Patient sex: M
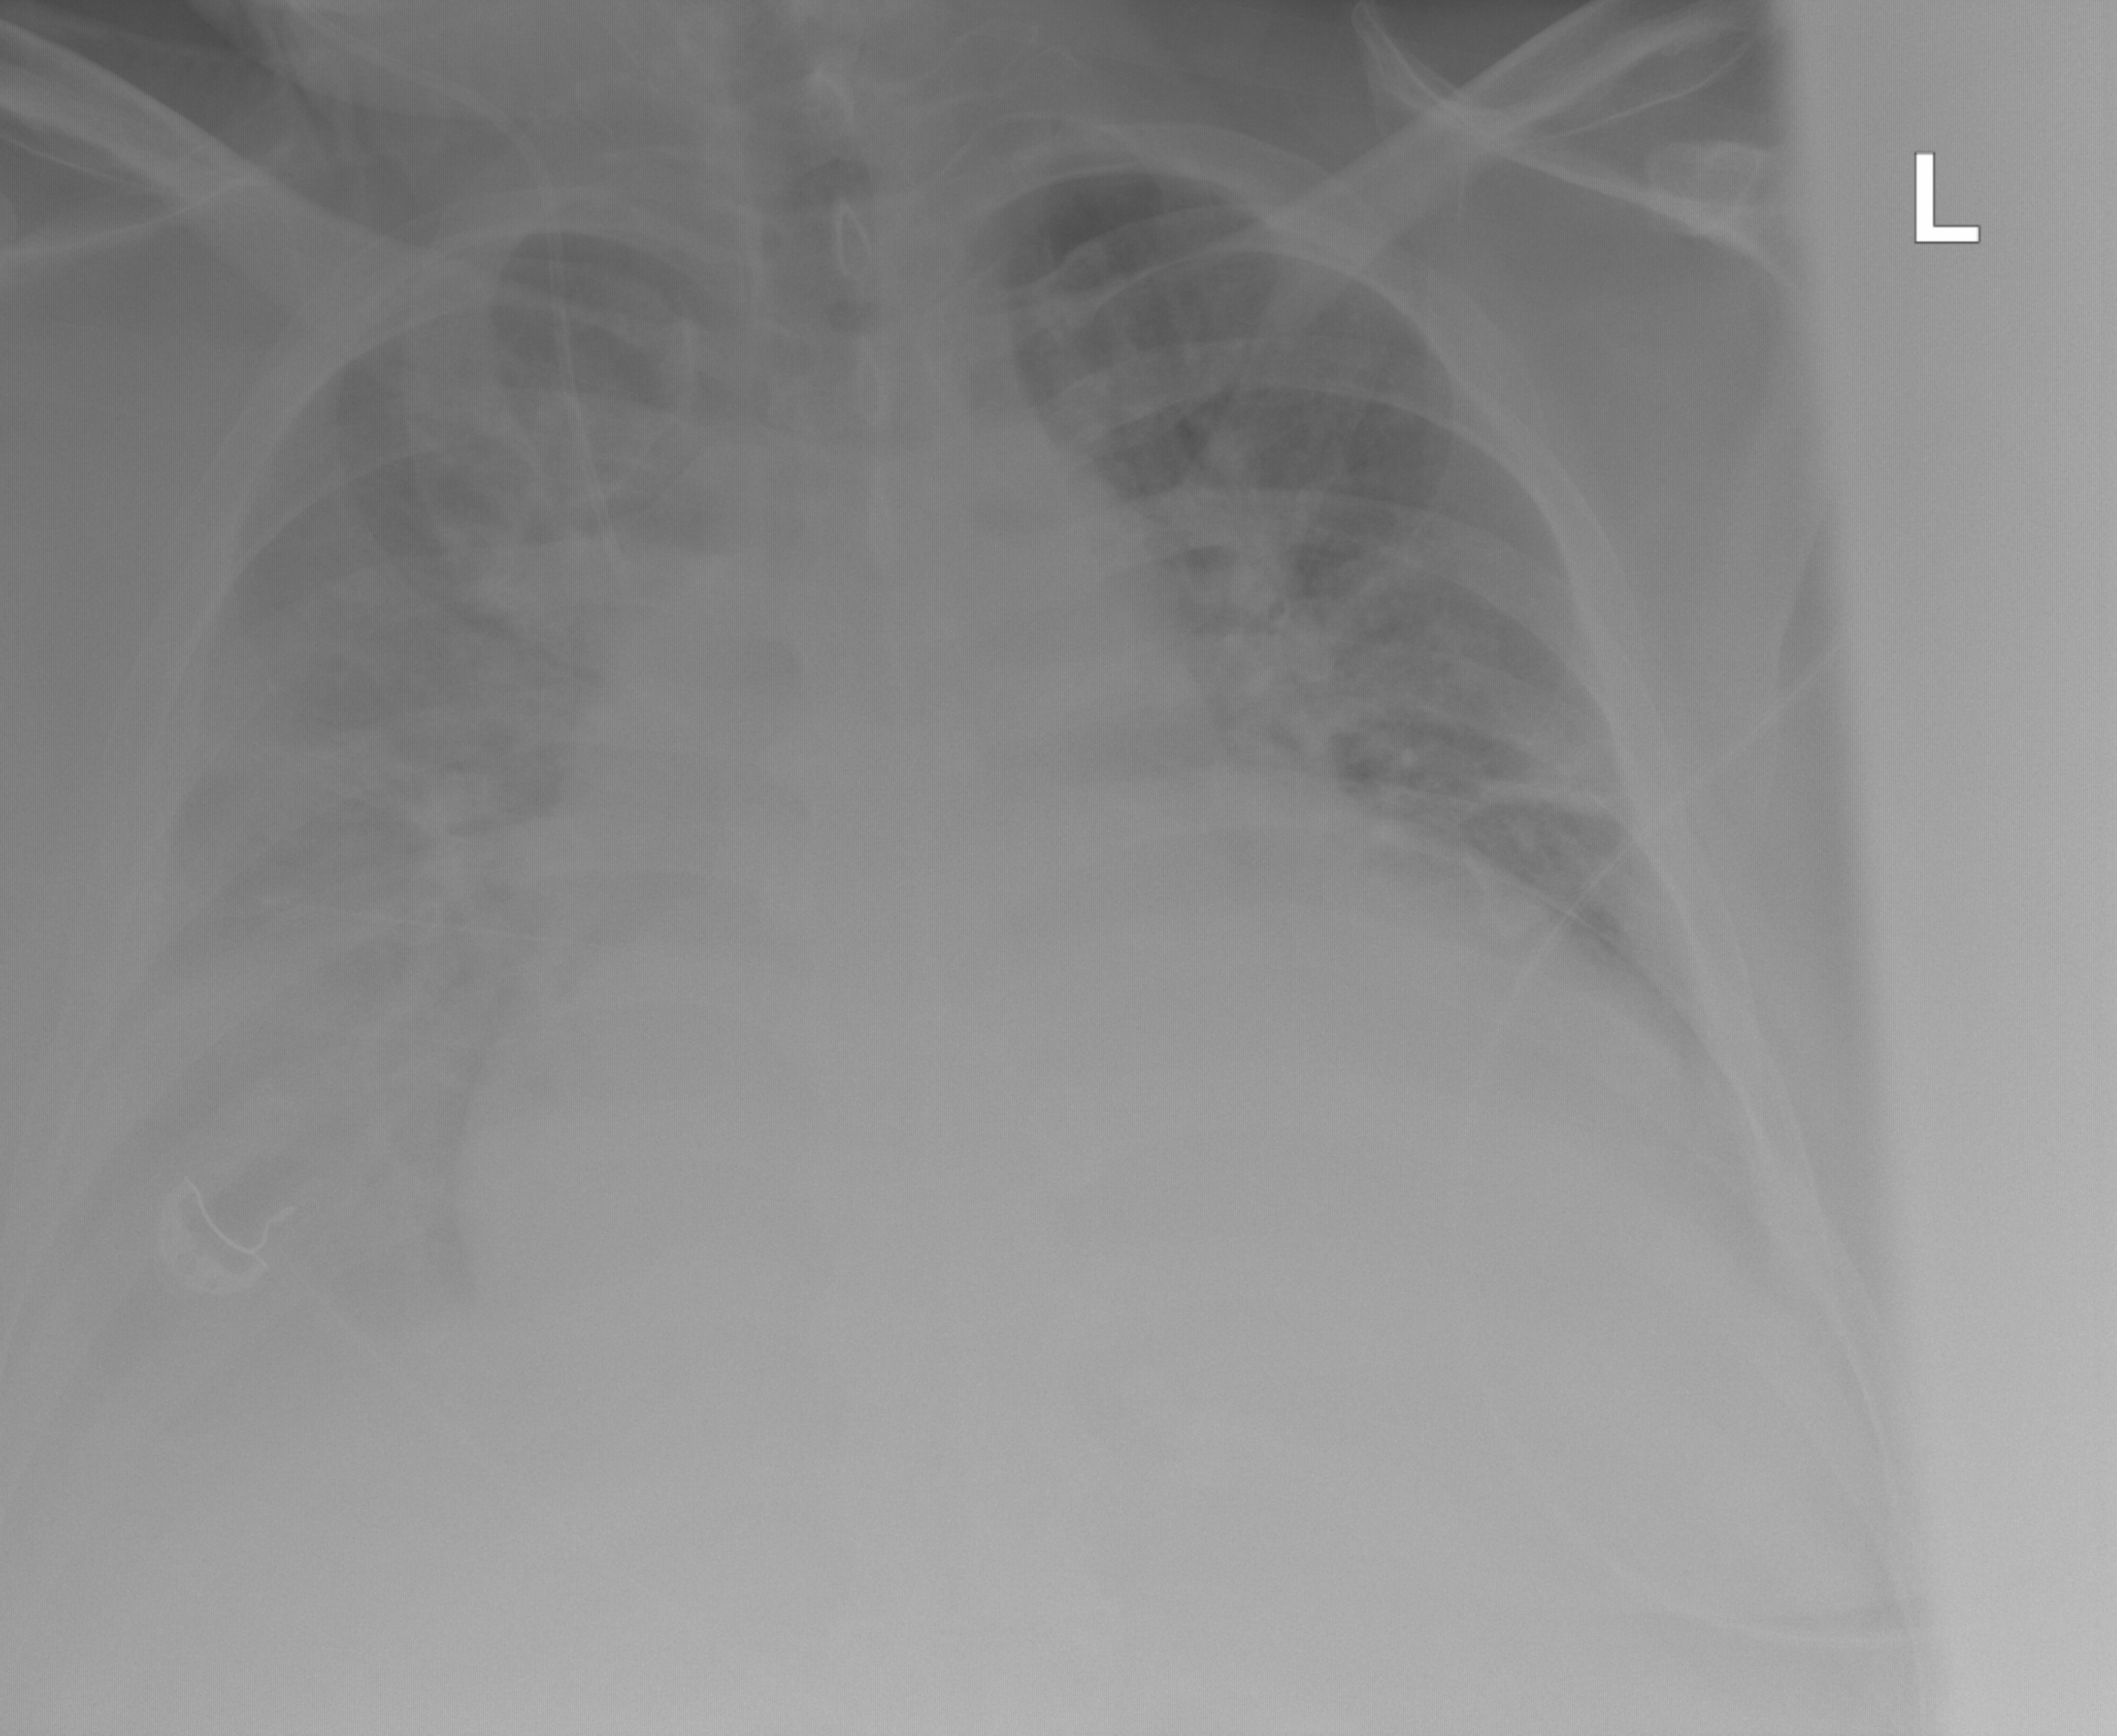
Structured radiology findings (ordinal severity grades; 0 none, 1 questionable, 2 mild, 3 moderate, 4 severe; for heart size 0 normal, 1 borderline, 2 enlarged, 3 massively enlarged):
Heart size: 3
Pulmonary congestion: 2
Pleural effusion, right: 3
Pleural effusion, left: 2
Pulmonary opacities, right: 2
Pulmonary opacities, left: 1
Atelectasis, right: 2
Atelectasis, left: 2